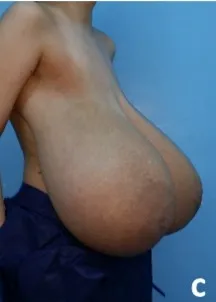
Left lateral view. Right lateral view.
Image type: medical_photograph (other_medical_photograph)